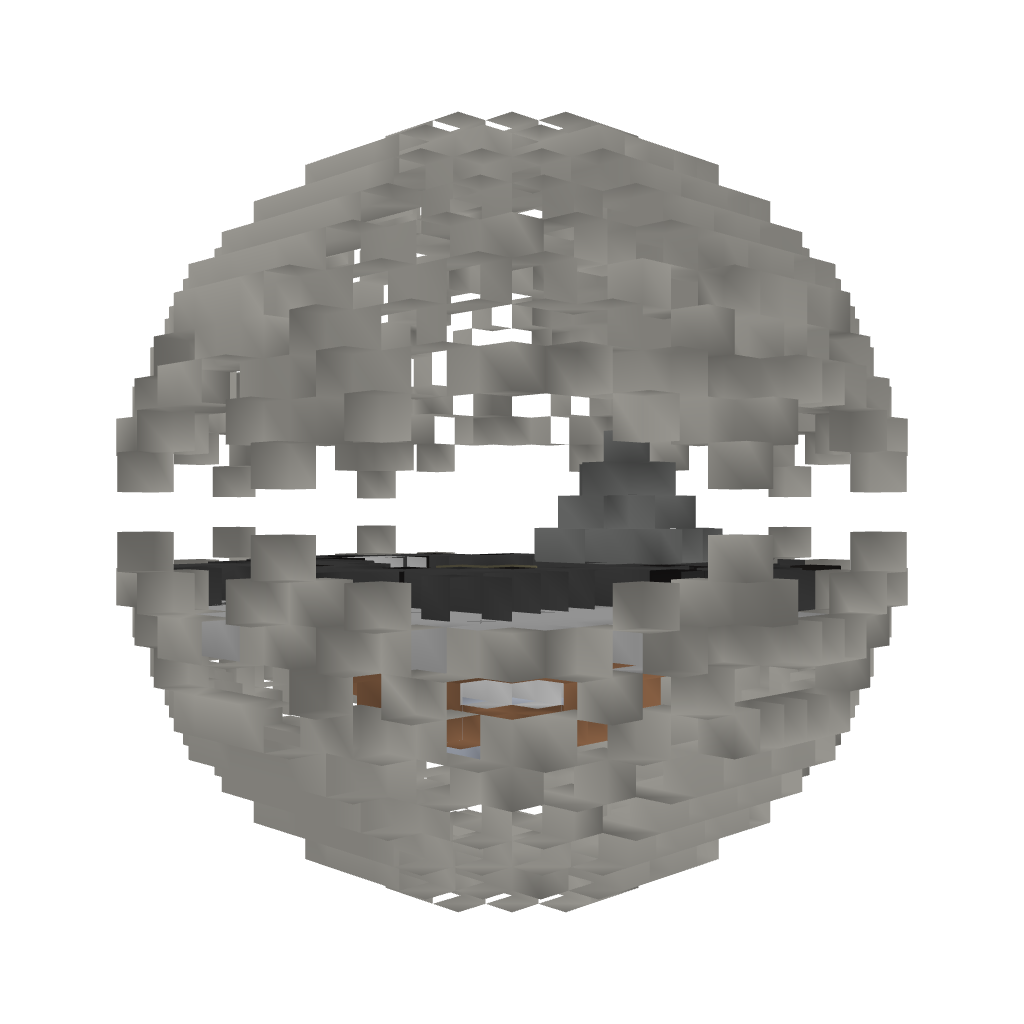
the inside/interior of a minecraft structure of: bio sphere